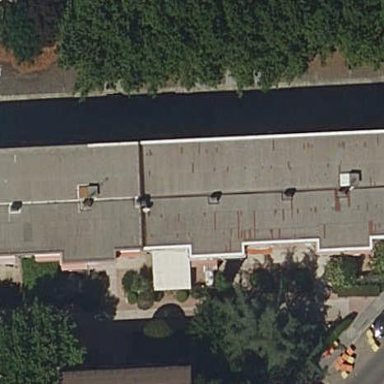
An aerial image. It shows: View of apartment building.